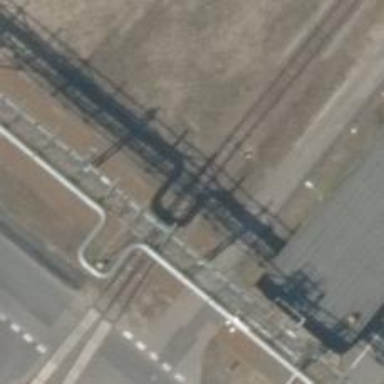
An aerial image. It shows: Railway switch.